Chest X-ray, PA view. Patient: 33 years old, sex M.
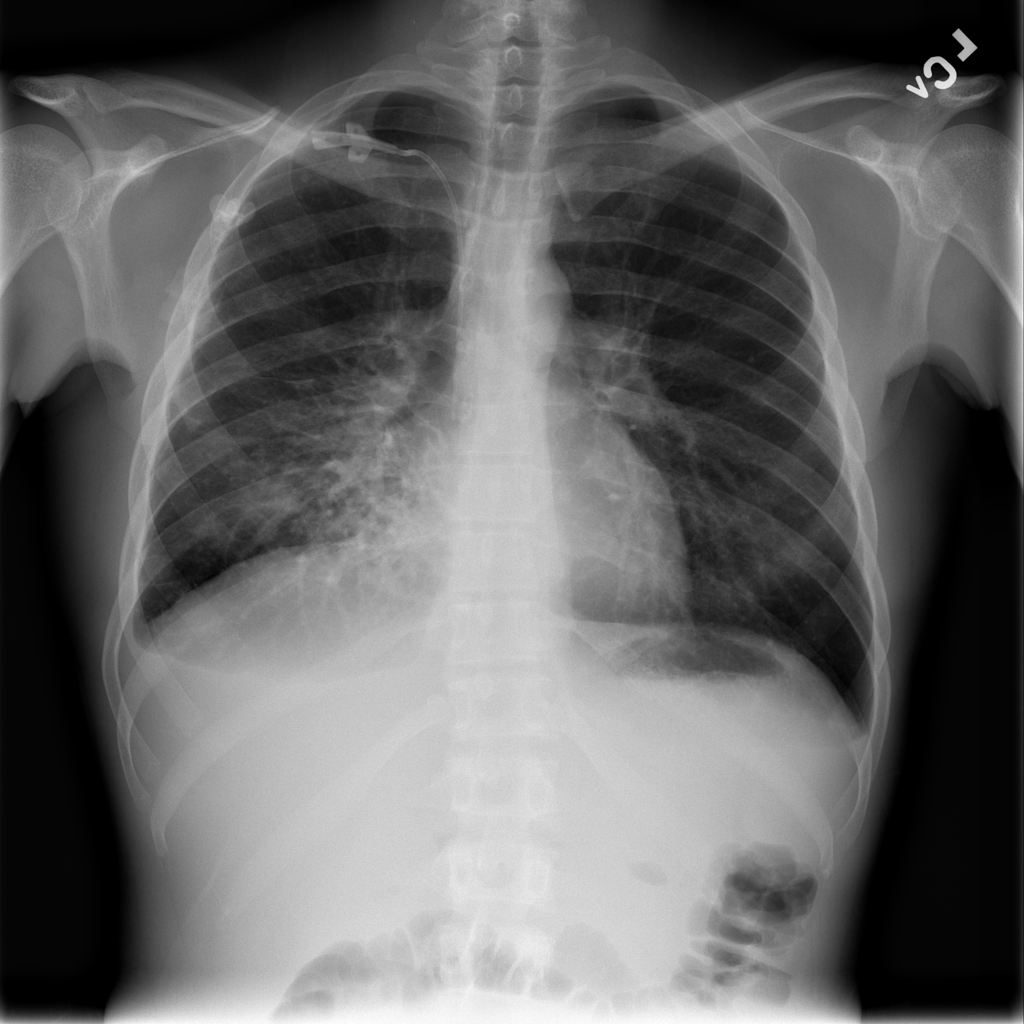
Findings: Effusion, Infiltration